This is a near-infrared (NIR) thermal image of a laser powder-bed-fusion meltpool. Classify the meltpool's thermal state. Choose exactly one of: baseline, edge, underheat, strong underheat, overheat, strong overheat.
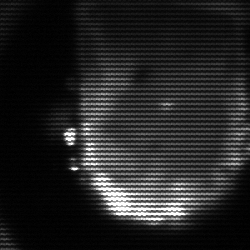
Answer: baseline